Question: this is a noobish Irrlicht question because I just started working with it, but my problem is this: all the triangles of the mesh I'm rendering that have even one vertex out of screen, gets entirely culled out. this caused parts of the mesh that are partly out of the screen be completely invisible.
here's an image to illustrate the problem:

any ideas? (my camera is an FPS camera).
thanks!
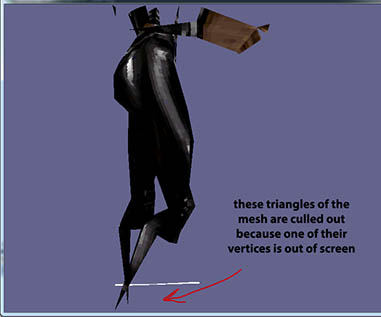
Answer: ok apparently this only happens in software rendering, with OpenGL it's ok.